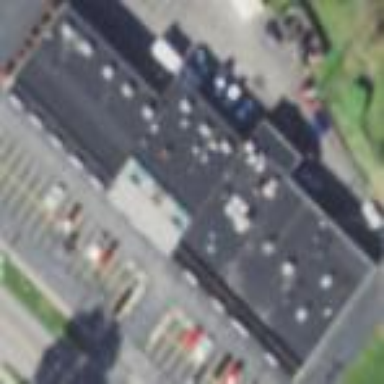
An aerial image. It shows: Retail building.